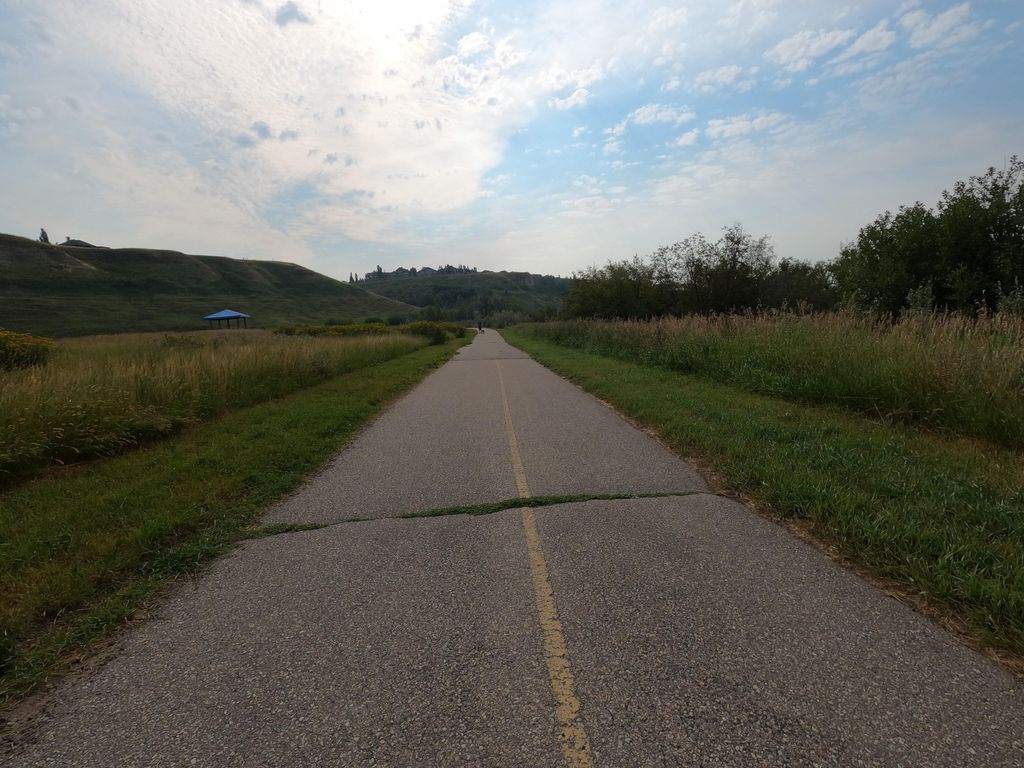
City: calgary